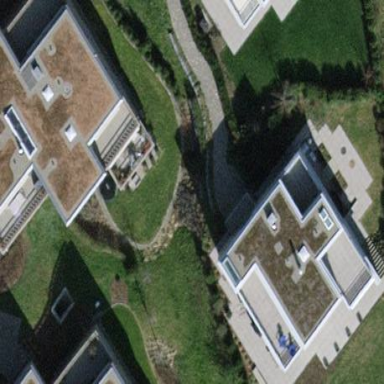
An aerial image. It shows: Flat-roofed house.